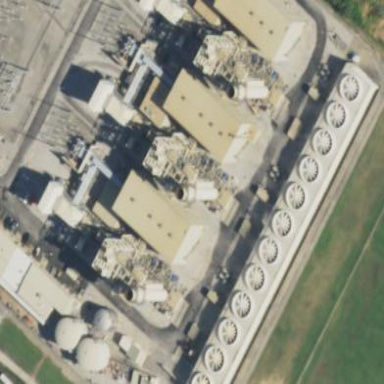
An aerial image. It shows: Power plant surrounded by fence.